Interaction volume radius: 10 \u00c5
Interaction volume height: 10 \u00c5
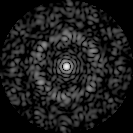
Disorder parameter: 0.76